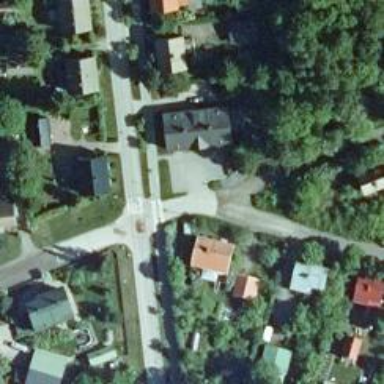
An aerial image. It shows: Asphalt footway with uncontrolled crossing.